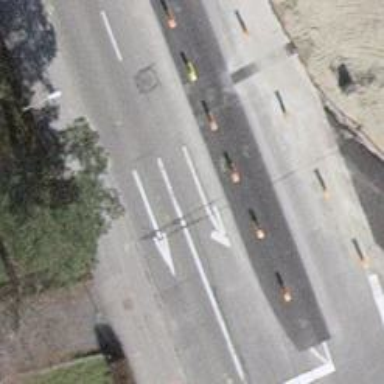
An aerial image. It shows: Traffic signals at road crossing.